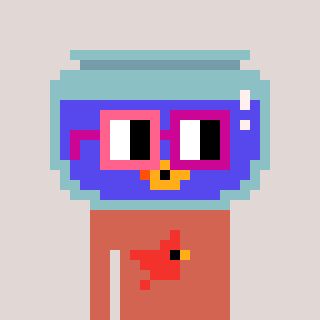
a pixel art character with square pink and red glasses, a goldfish-shaped head and a peachy-colored body on a warm background